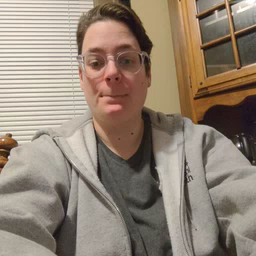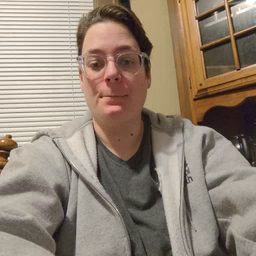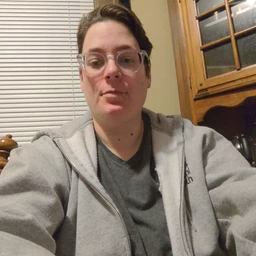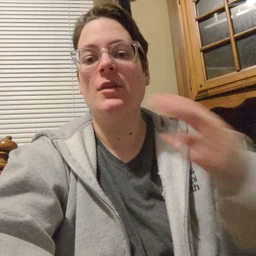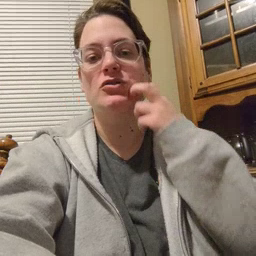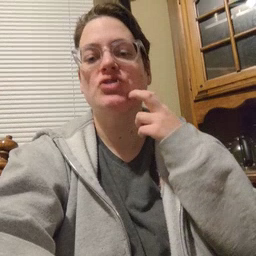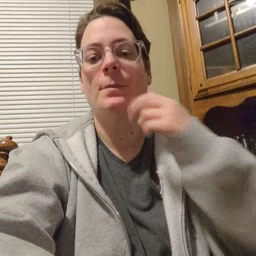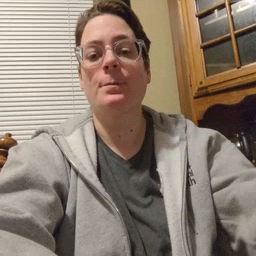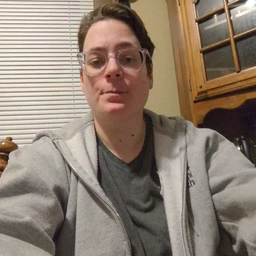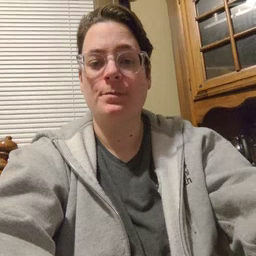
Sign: gum